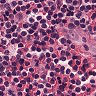
Metastatic tissue present: no